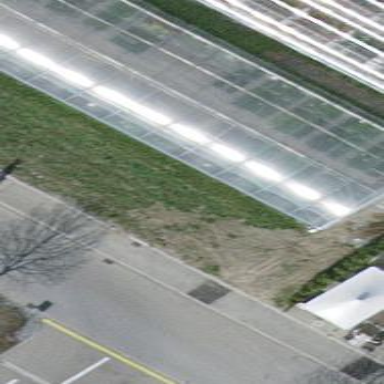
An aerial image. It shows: Greenhouse.